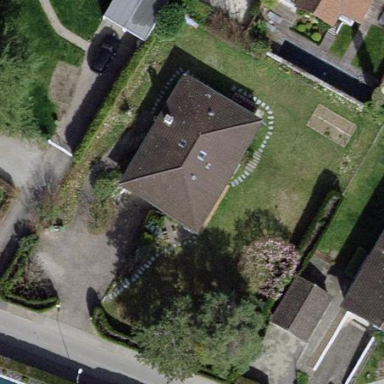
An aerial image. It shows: Garden enclosed by fence.